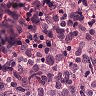
Metastatic tissue present: yes